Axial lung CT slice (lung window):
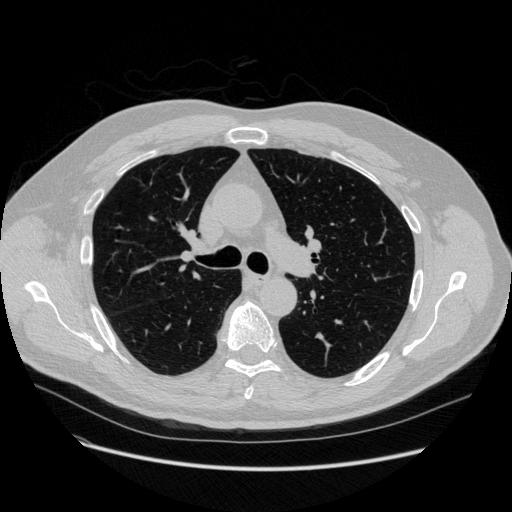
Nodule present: no